Question: I have this Json data:
'''
[
{
"serial_number": "test",
"added_at": "2021-02-05T18:58:43.382943Z",
"ser_mod": [
{
"added_at": "2021-02-06T02:15:51.513446Z",
"module": "test",
"time": "0.05"
},
{
"added_at": "2021-02-09T00:44:46.254122Z",
"module": "test",
"time": "2.23"
},
{
"added_at": "2021-02-09T00:44:58.010508Z",
"module": "test",
"time": "2.23"
}
]
},
{
"serial_number": "test2",
"added_at": "2021-02-09T10:04:38.394083Z",
"ser_mod": [
{
"added_at": "2021-02-09T10:05:43.605226Z",
"module": "test2",
"time": "2.23"
}
]
}
]
'''
I would like to display the 'serial_number' and the latest 'time'
'''
<React.Fragment>
<Container maxWidth='md' component='main'>
<Grid container spacing={5} alignItems='flex-end'>
{modules.map((module) => {
return (
<Grid item key={module.serial_number} xs={12} md={12}>
<Card className={classes.card}>
<CardContent className={classes.cardContent}>
<Typography
gutterBottom
variant='h6'
component='h1'
className={classes.postTitle}
>
Serial Number: {module.serial_number}
</Typography>
<div className={classes.postText}>
<Typography component='p' color='textPrimary' />
<Typography variant='p' color='textSecondary'>
Time: {module.ser_mod.time}
</Typography>
</div>
</CardContent>
</Card>
</Grid>
);
})}
</Grid>
</Container>
</React.Fragment>;
'''
But I can't make this work; the time does not display as expected. This is what I'm getting:

What should I do to solve this ?
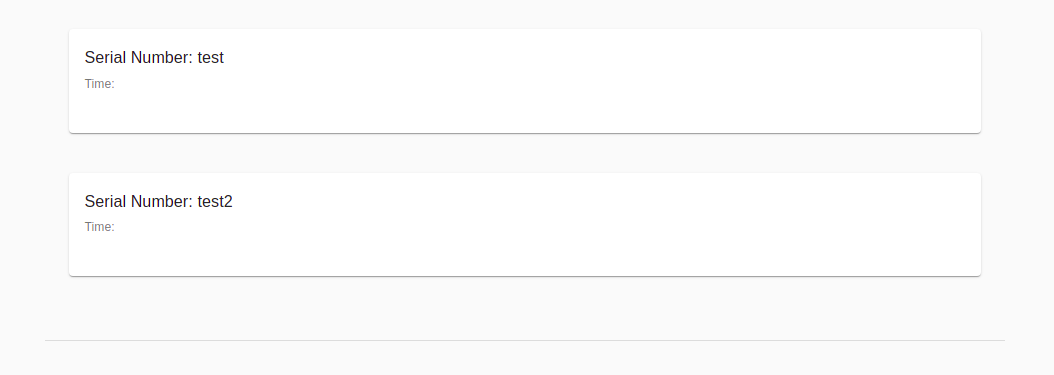
Answer: You need to pick only the last 'ser_mod' element.
Change from:
'''
<Typography variant="p" color="textSecondary">
Time: {module.ser_mod.time}
</Typography>
'''
To:
'''
<Typography variant="p" color="textSecondary">
Time: {module.ser_mod[ module.ser_mod.length - 1].time}
</Typography>
'''
### Some extra advices
- 'modules.map''return'
'''
{modules.map((module) => (
/* ... */
)}
'''
- 'module'
'''
{modules.map(({serial_number, ser_mod}) => (
<Grid item key={serial_number} xs={12} md={12}>
/* ... */
</Grid>
)}
'''